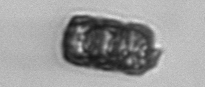
Label: Paralia_sulcata